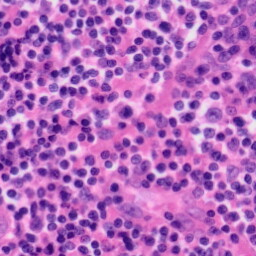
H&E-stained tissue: Tonsil